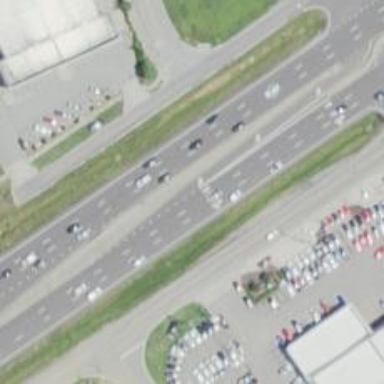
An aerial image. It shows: Trunk link highway.